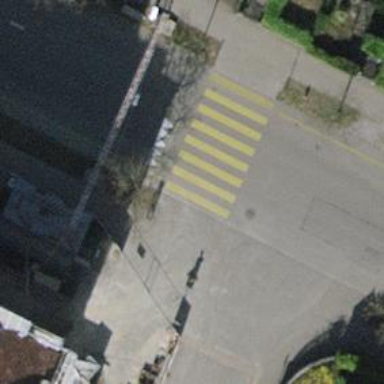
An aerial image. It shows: Uncontrolled zebra pedestrian crossing with traffic calming table.